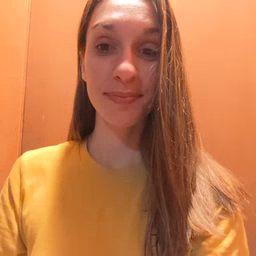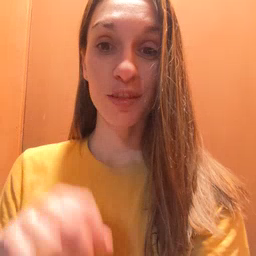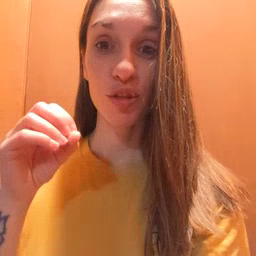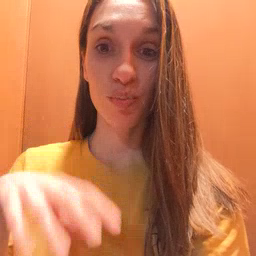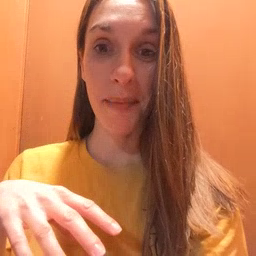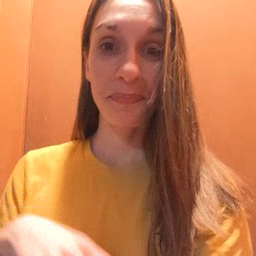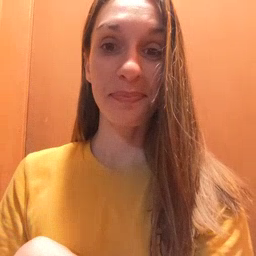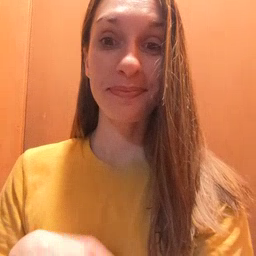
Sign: drop